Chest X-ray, AP view. Patient: 43 years old, sex M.
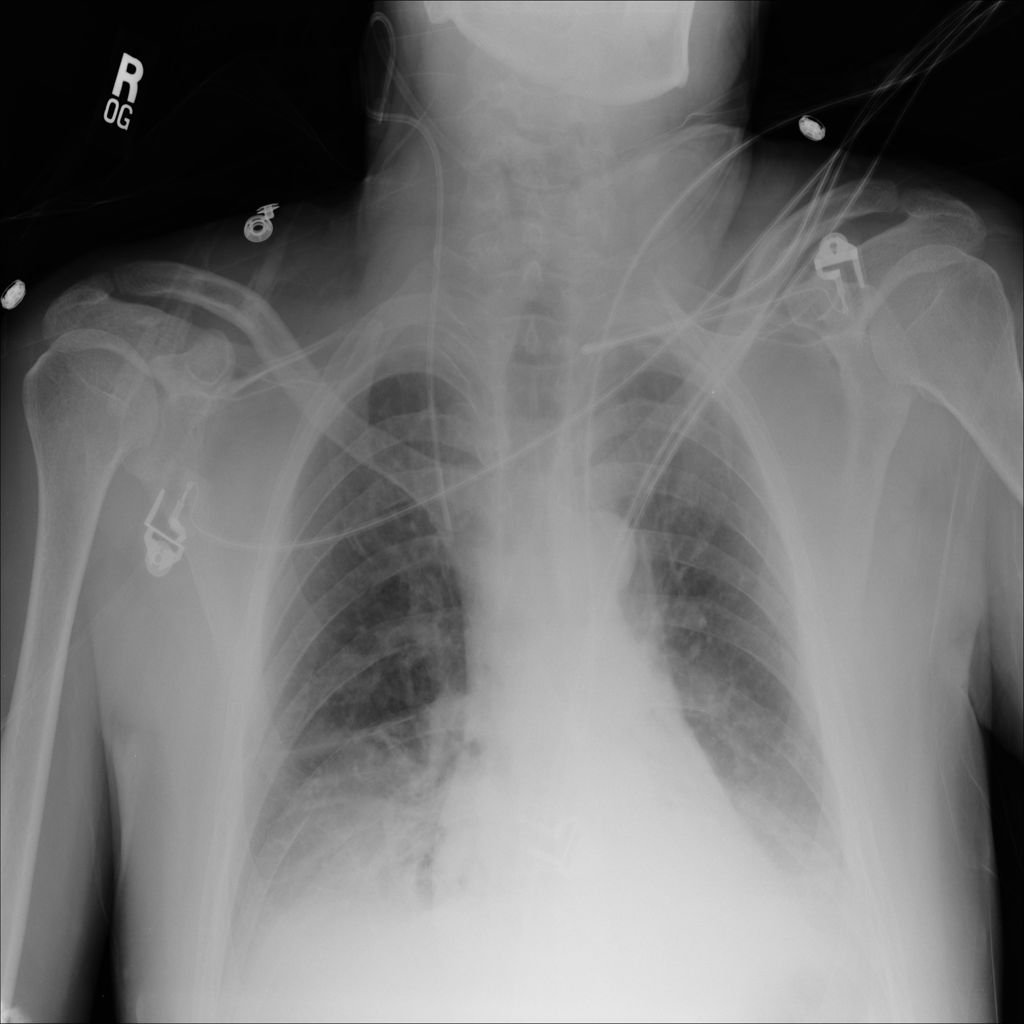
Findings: Effusion, Infiltration